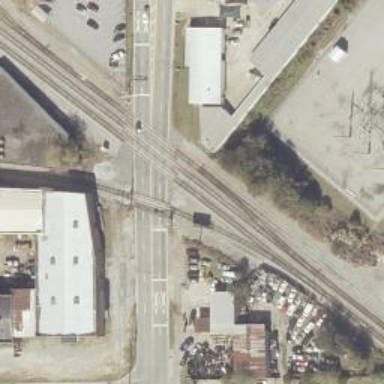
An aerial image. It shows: Level crossing with lights at the railway.